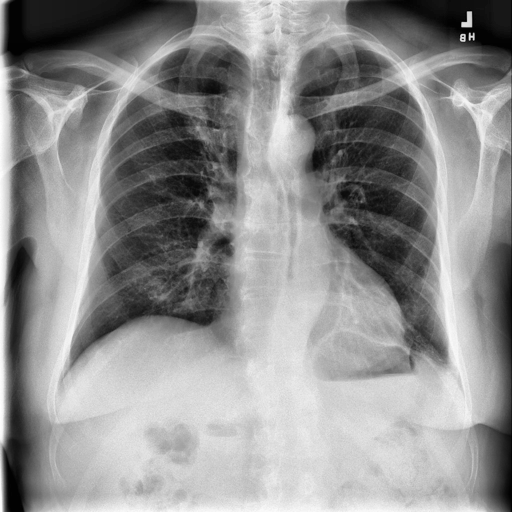
Finding: NORMAL